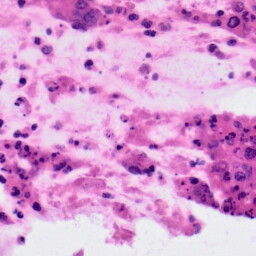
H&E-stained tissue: Colon